Question: I am trying to get the concurrent viewers from a live video, but I keep keep getting an error whenever I am trying to store the value in a variable.

Code snippet is below. The error is on the line 'var videoConcureentViewrs...'
'''
var part = 'snippet,statistics';
var params = {'id': videoID};
var response = YouTube.Videos.list(part, params);
var video = response.items[0];
var videoViewCount = video.statistics.viewCount;
var videoConcurrentViewrs = video.liveStreamingDetails.concurrentViewers;
'''
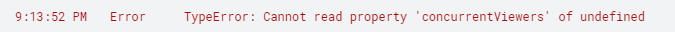
Answer: ### Modification points:
- 'liveStreamingDetails'- 'YouTube.Videos.list''part'
When above points are reflected to your script, it becomes as follows.
### Modified script:
'''
var part = ['snippet', 'statistics', 'liveStreamingDetails']; // Modified
var params = {'id': videoID};
var response = YouTube.Videos.list(part, params);
var video = response.items[0];
var videoViewCount = video.statistics.viewCount;
var videoConcurrentViewrs = video.liveStreamingDetails.concurrentViewers;
console.log(videoConcurrentViewrs) // Added
'''
### Note:
- If your 'videoID' is not live video, 'concurrentViewers' is 'undefined'. Please be careful this.> <URL>: The liveStreamingDetails object contains metadata about a live video broadcast. The object will only be present in a video resource if the video is an upcoming, live, or completed live broadcast.
### Reference:
- <URL>